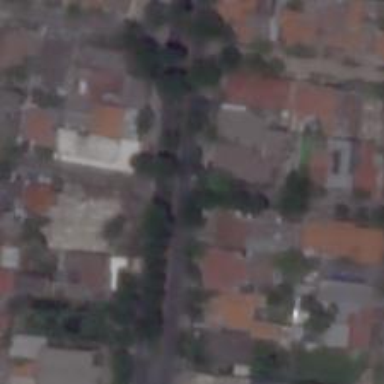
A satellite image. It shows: Residential road.